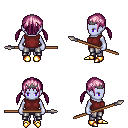
a pixel art fantasy rpg character, female body template, dark elf, purple skin, maroon sleeveless shirt, metal pants, pink twin-tailed hairstyle, iron tiara, gold boots, spear, four views (front, back, left, right), 2x2 character sprite sheet, small pixel art, hard edges, no anti-aliasing